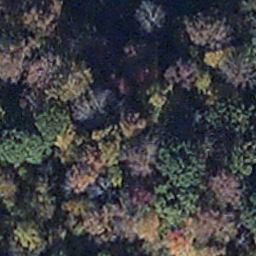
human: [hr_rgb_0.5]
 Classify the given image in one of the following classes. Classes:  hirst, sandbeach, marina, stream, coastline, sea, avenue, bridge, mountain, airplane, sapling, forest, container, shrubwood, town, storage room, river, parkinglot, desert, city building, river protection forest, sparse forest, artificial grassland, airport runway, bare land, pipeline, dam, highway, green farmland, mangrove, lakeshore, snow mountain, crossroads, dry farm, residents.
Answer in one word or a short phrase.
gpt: mangrove